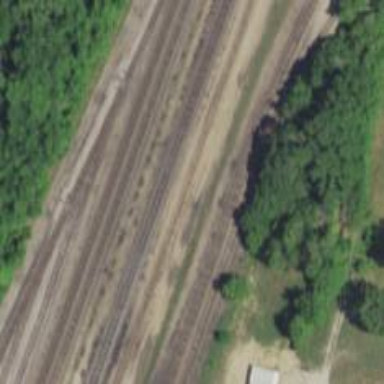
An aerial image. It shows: Railway track.